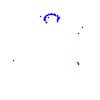
Particle: proton